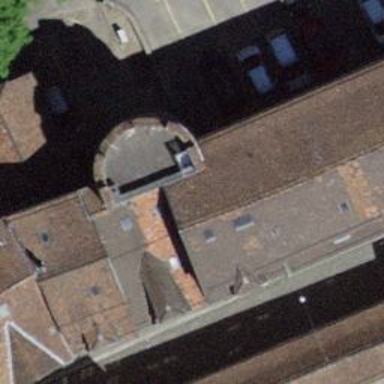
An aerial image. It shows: Building part with flat roof.